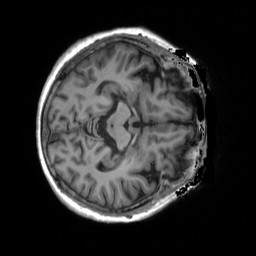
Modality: T1w
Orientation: axial
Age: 66
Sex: female
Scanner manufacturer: siemens
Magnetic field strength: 3 T
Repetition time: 2.5 s
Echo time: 0.00248 s